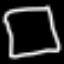
Label: square